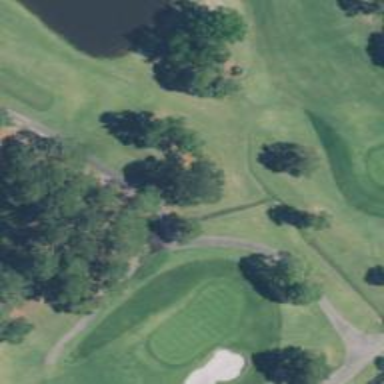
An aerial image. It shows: Path designated for golf carts.